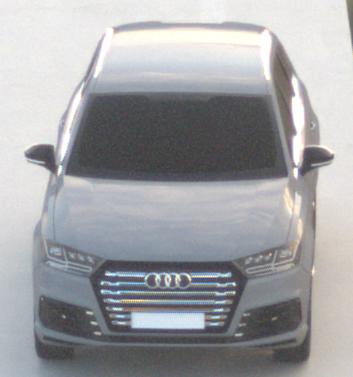
Make: Audi
Model: SQ7
Detailed model: -
Model produced from: 2016
Model produced until: 2018
Doors: 5
Color: gray
Road condition: dry road
Daytime: sunrise or sunset
Contrast: medium contrast